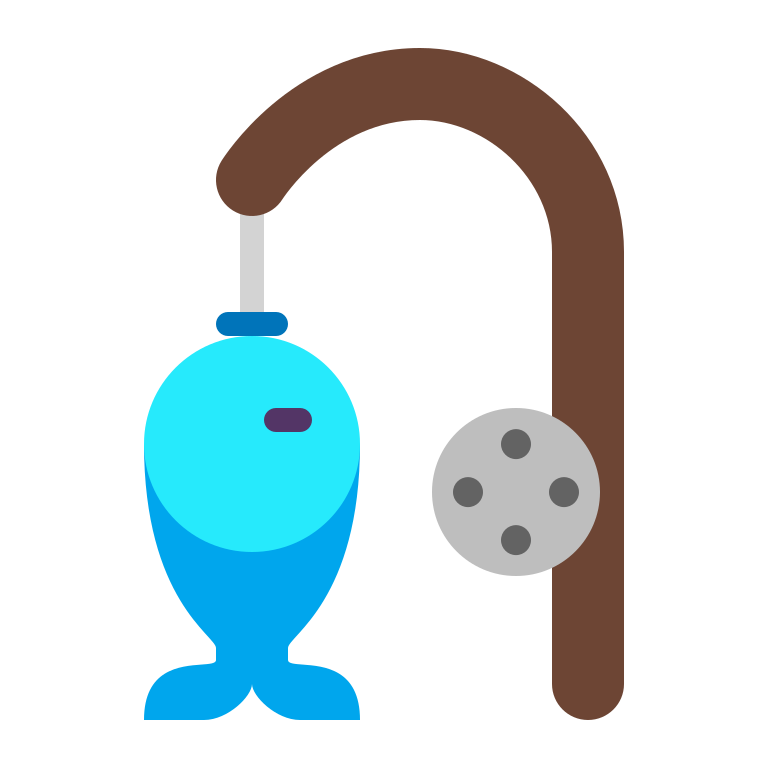
fishing pole flat